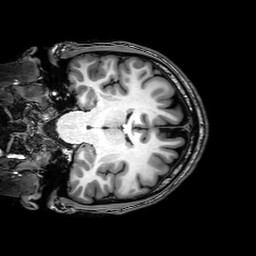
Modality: T1w
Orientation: coronal
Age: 26
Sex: male
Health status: healthy
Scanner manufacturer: philips
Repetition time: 0.008133 s
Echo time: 0.00372 s